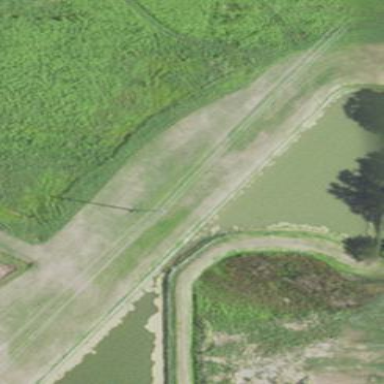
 creating natural and serene environment."